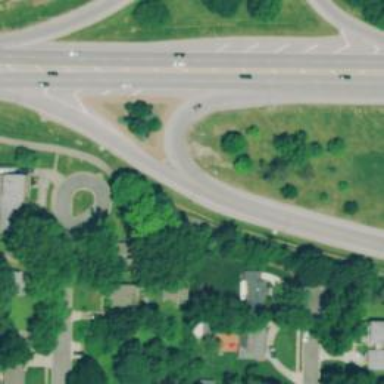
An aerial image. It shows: Trunk link highway.